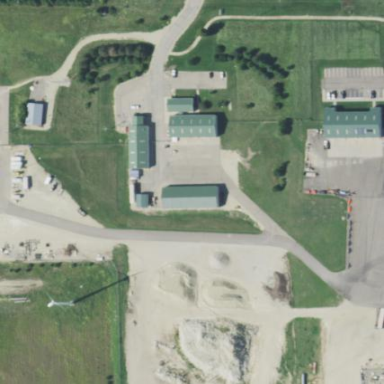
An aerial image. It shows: Waste transfer station.